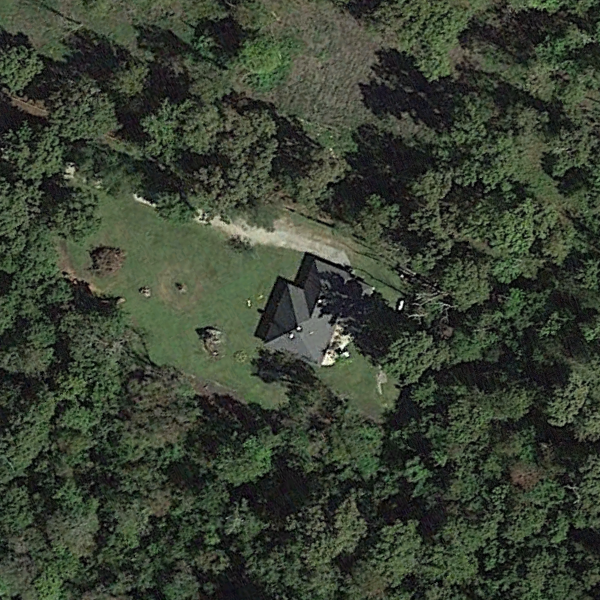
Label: SparseResidential